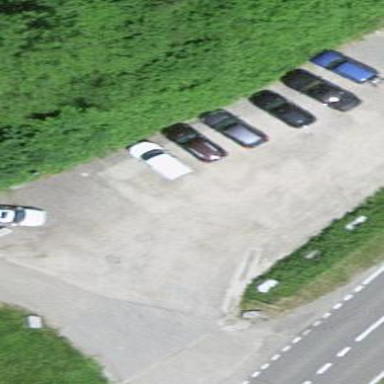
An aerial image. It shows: Parking area with fine gravel surface.